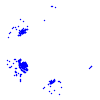
Particle: electron